Question: I have web application, which takes long time(10-12 sec) at initial load (esp., the launch page) and gets faster after that less than a 600ms, So how can we improve it ? and What is Waiting Time when a website load in broswer ?
The site is build upon ASP.net and Microsoft SQL Server database.
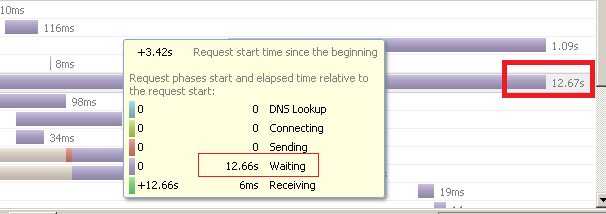
Answer: It looks like you're using Firefox/Firebug. You can check the <URL>
In your case, Waiting reflects the time between request and response, as Brad mentioned. That row you highlighted shows a wait of 12.66s for the server to start responding, then just 6ms spent receiving the data.
To resolve that you'll need to debug within your application itself. Tools like YSlow and PageSpeed are good for the front-end components (JS, CSS, images, etc.) but won't help you diagnose the initial page load speed directly.